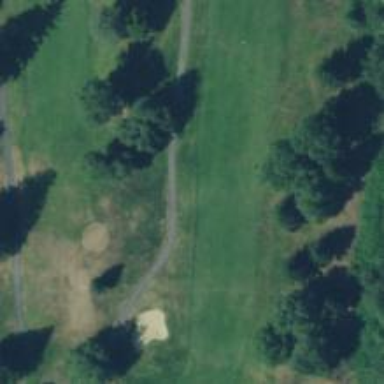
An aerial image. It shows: View of golf hole.